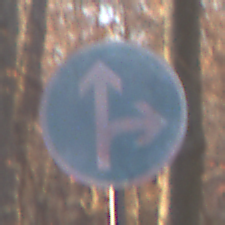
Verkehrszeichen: VorgeschriebeneFahrtrichtungGeradeausOderRechts
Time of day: SunriseSunset
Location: Outdoor (Nature)
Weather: Clear
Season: Autumn
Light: Natural